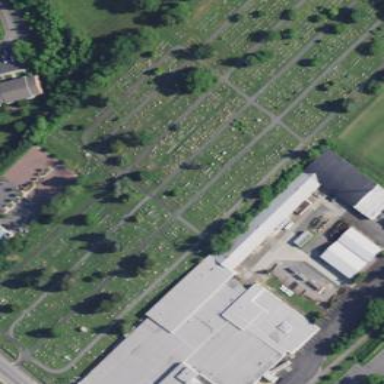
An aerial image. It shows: Cemetery.